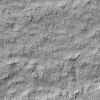
Atmospheric dust classification: not_dusty